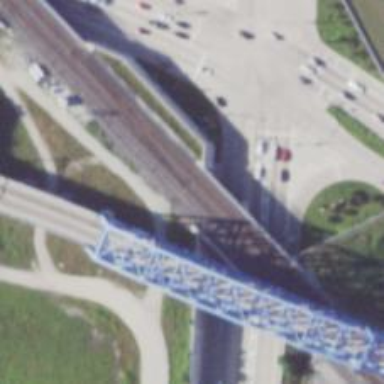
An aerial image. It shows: Bridge over railway line.